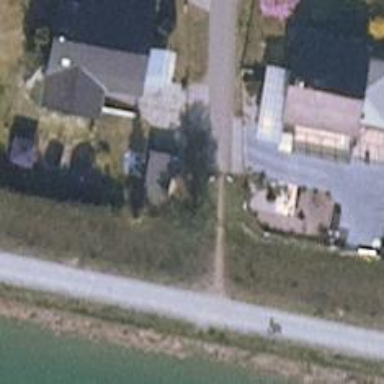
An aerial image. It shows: Path.